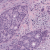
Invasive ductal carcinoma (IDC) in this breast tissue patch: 1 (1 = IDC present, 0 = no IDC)